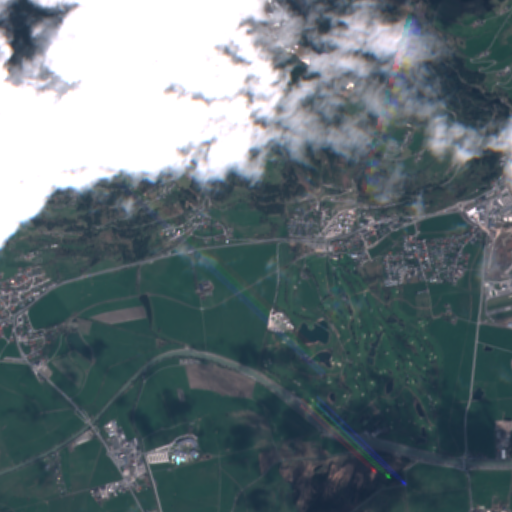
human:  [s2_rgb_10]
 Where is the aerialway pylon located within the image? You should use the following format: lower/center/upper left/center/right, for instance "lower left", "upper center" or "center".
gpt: The aerialway pylon is located in the upper right of the image.
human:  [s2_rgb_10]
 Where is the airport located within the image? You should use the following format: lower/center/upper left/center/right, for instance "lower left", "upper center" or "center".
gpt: The airport is located in the center right of the image.
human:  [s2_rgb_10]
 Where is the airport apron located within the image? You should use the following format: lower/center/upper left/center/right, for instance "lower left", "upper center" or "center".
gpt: The airport apron is located in the center right of the image.
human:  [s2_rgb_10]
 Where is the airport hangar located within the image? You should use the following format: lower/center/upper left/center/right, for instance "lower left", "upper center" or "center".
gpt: The airport hangar is located in the center right of the image.
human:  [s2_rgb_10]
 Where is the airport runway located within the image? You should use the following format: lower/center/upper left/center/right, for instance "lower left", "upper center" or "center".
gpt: The airport runway is located in the center right of the image.
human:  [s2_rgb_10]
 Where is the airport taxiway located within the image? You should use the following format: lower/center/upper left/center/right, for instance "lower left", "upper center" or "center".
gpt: The airport taxiway is located in the center right of the image.
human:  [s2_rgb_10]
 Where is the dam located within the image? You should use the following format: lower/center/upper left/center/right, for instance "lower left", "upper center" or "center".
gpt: The dam is located in the center right of the image.
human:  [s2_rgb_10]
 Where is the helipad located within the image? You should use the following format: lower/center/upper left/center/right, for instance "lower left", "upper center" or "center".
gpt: The helipad is located in the center right of the image.
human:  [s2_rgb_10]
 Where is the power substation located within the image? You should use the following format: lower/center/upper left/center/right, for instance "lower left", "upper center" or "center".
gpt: The power substation is located in the lower right of the image.
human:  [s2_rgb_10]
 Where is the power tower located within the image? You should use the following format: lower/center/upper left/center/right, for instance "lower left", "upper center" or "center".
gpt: The power tower is located in the lower of the image.
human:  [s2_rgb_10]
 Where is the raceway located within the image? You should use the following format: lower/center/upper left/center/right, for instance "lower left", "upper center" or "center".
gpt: The raceway is located in the upper center of the image.
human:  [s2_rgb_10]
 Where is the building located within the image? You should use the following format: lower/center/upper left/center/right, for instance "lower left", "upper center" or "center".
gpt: There is no building in the image.